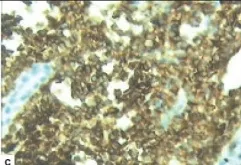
(c) Immunohistochemistry with CD45 marker study.
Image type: pathology (immunostaining)